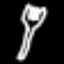
Label: fork